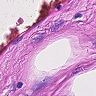
Metastatic tissue present: no